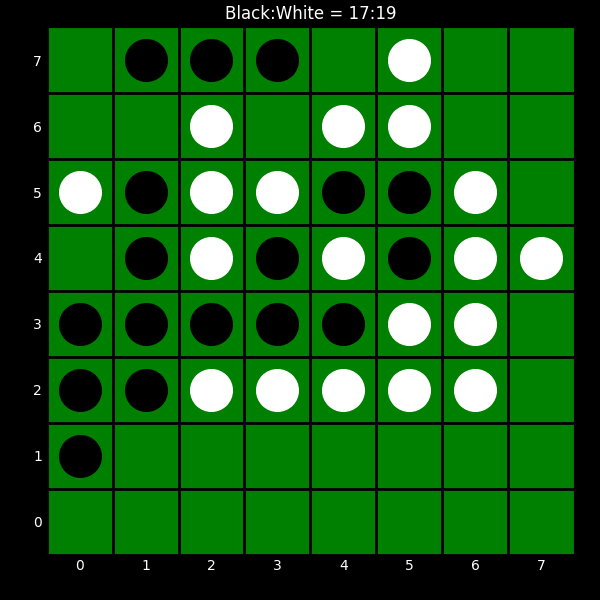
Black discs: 17
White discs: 19